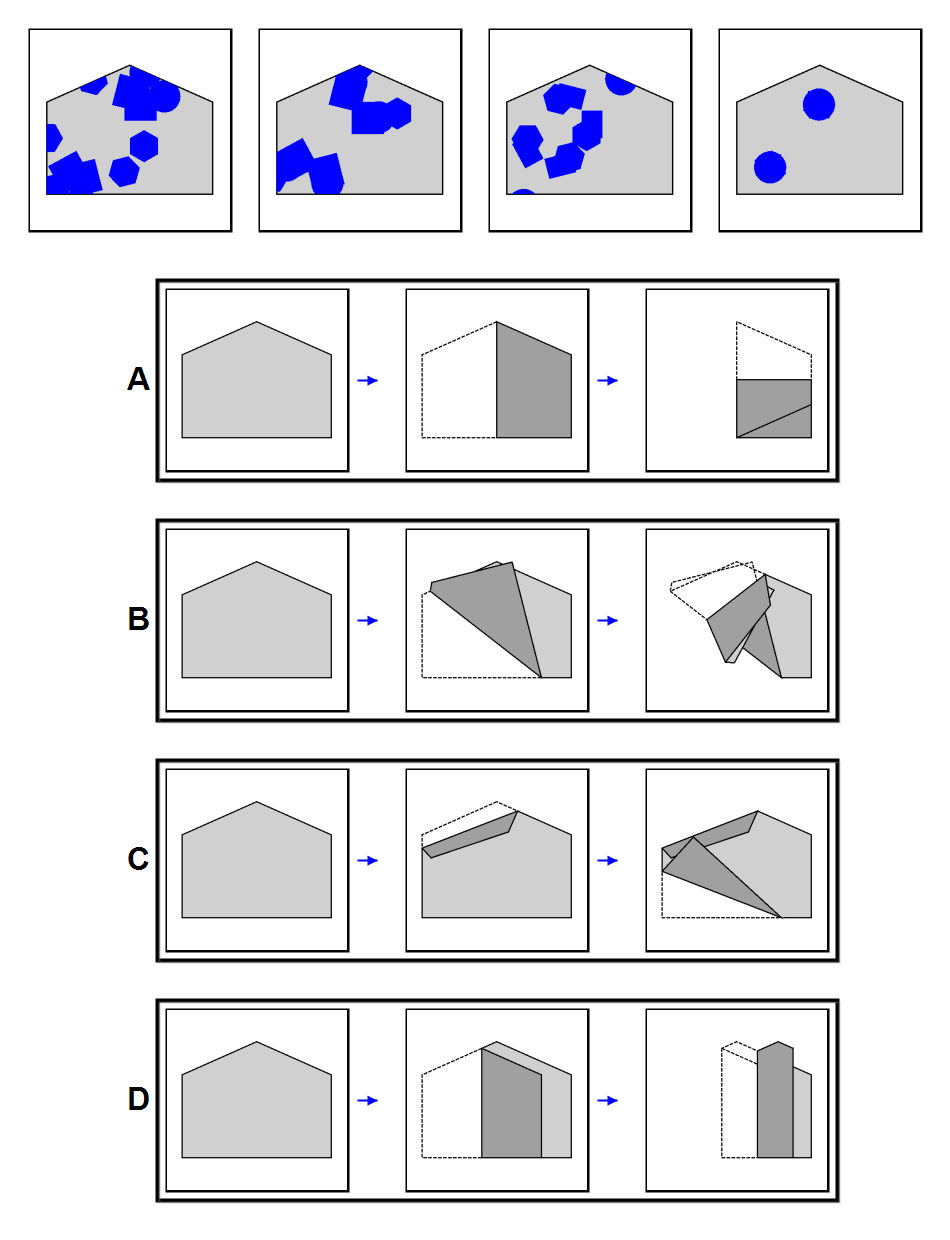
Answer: B